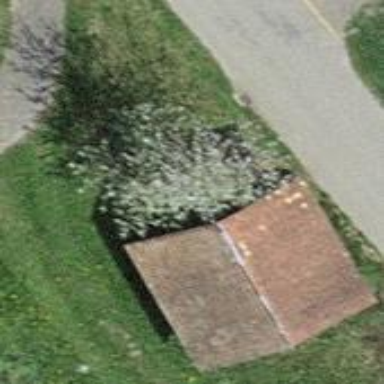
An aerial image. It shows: Rural barn.